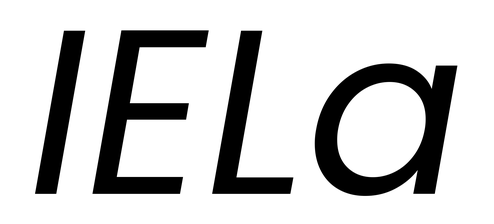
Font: Poppins-Italic